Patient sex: F
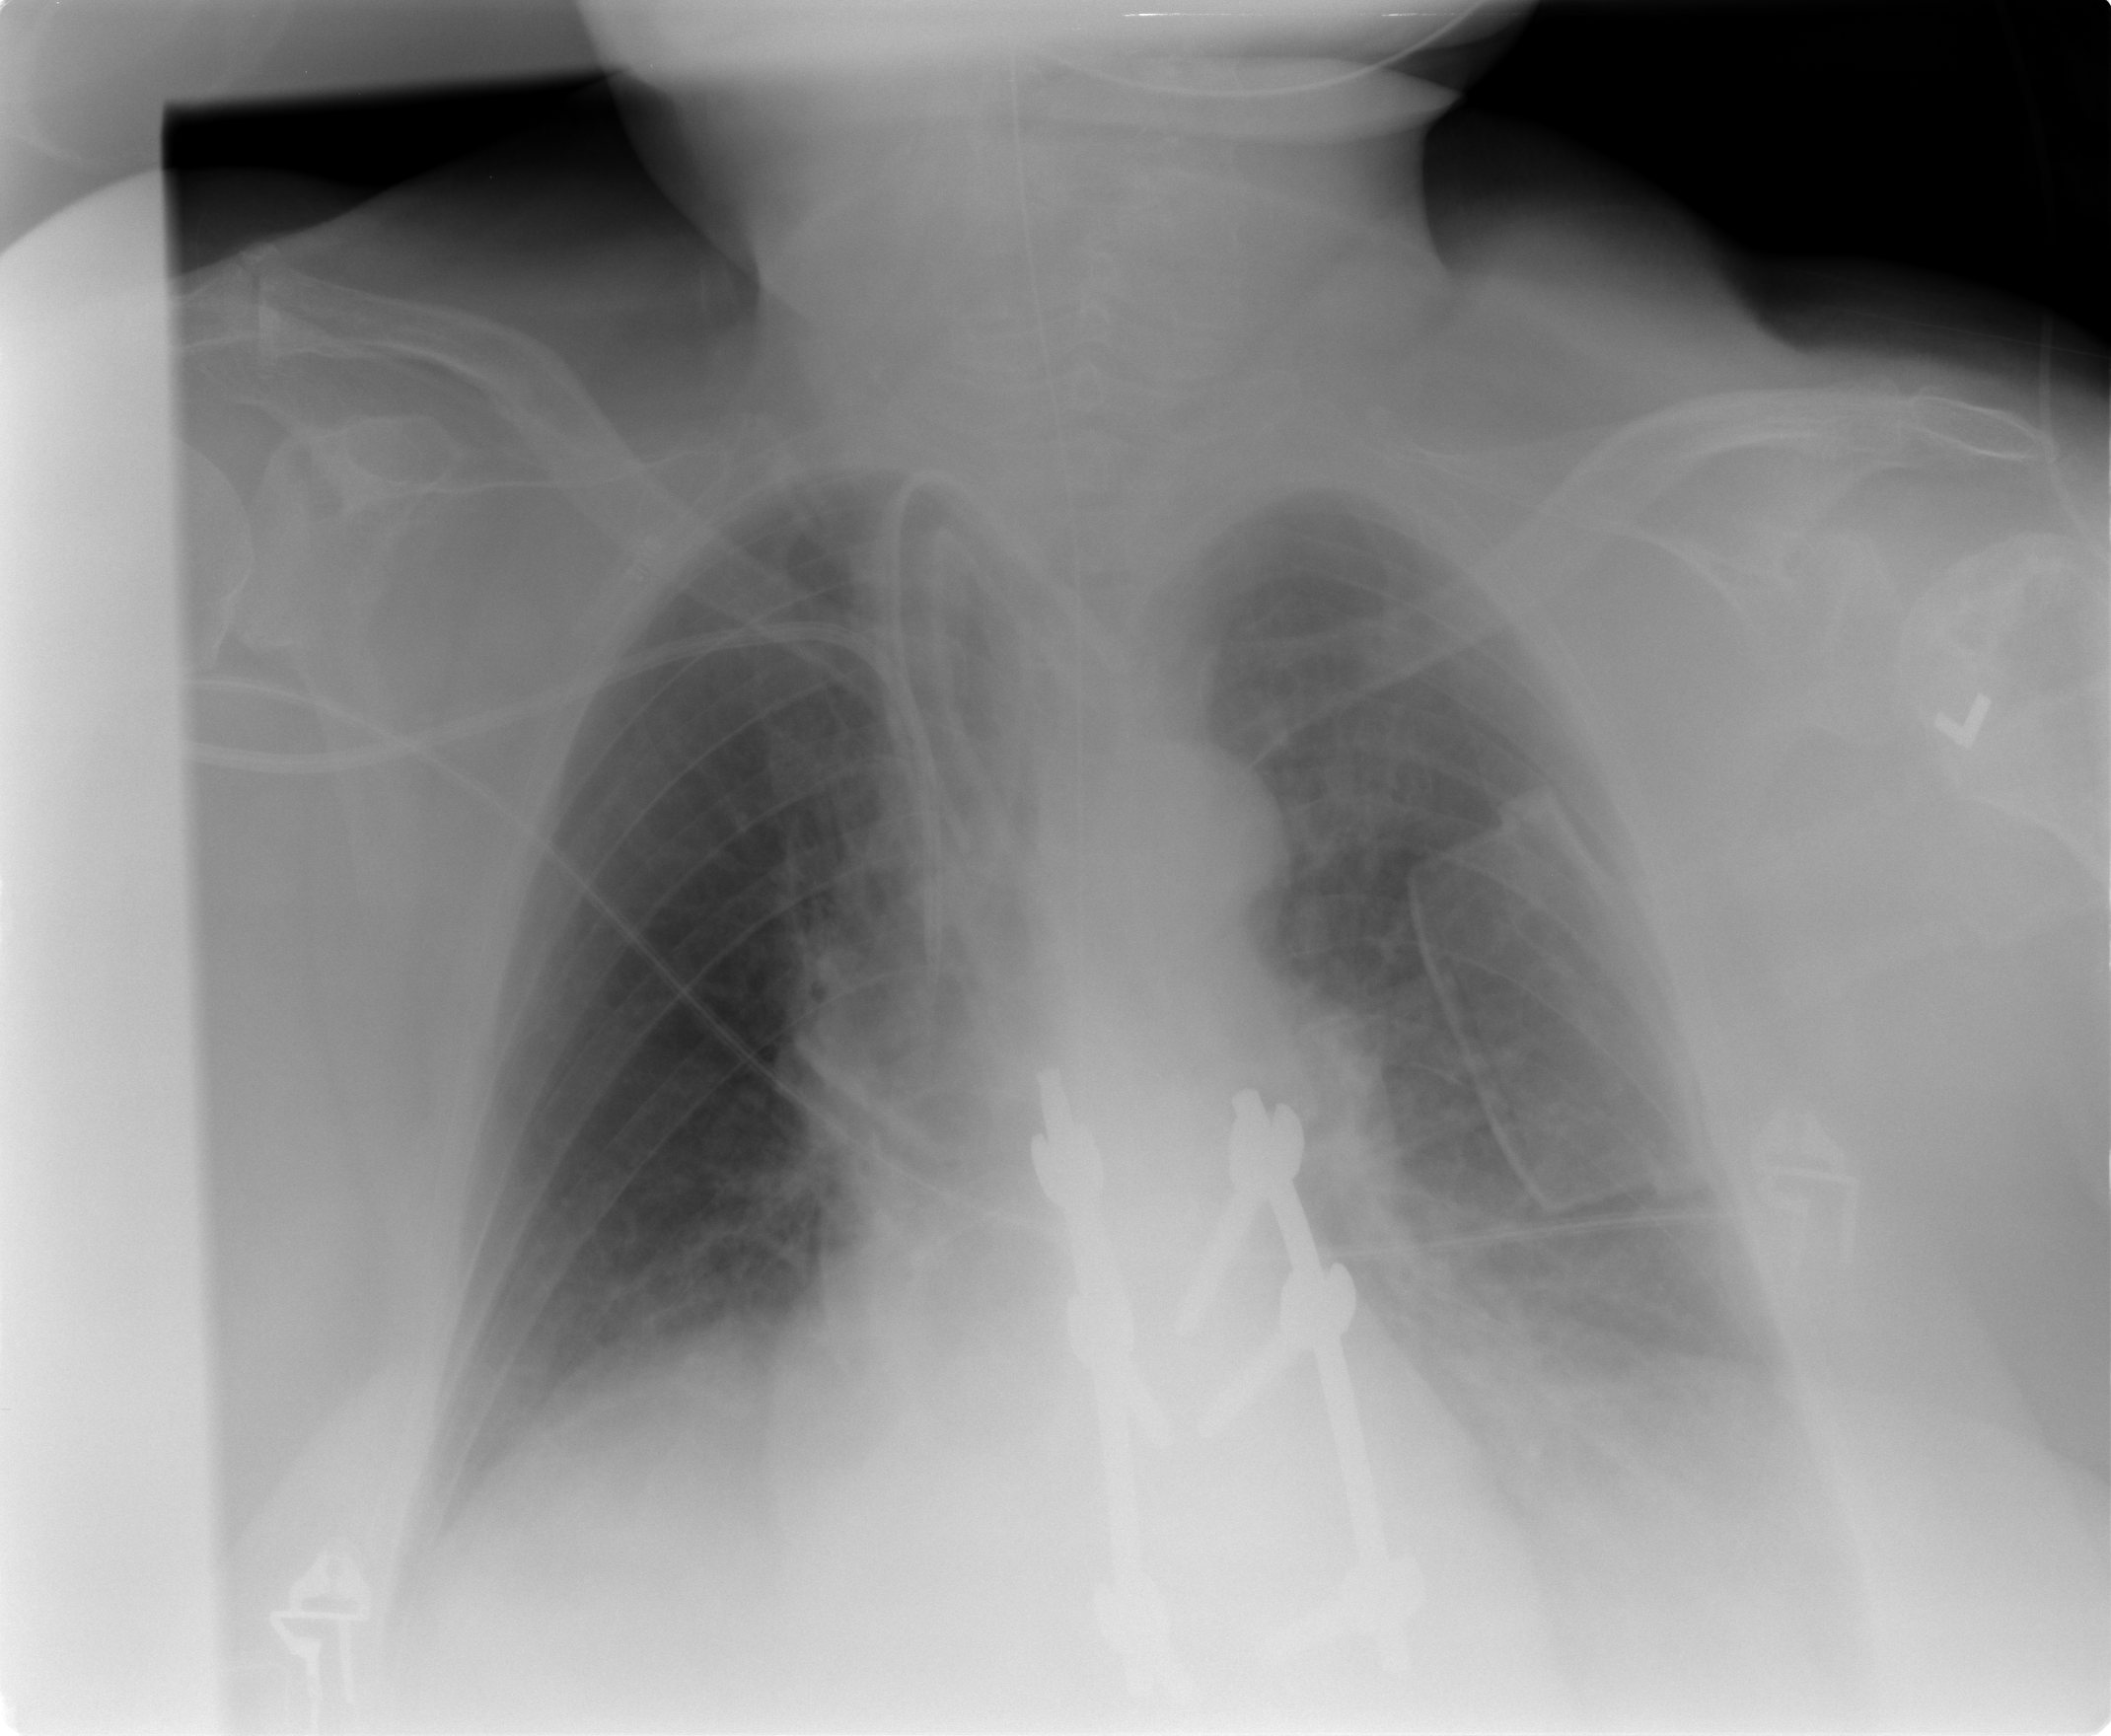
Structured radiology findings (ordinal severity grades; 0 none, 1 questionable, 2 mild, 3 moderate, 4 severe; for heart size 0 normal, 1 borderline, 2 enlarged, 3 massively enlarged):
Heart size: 2
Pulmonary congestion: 1
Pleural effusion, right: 1
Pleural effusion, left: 2
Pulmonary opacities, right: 0
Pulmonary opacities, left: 0
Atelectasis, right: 1
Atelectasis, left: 2